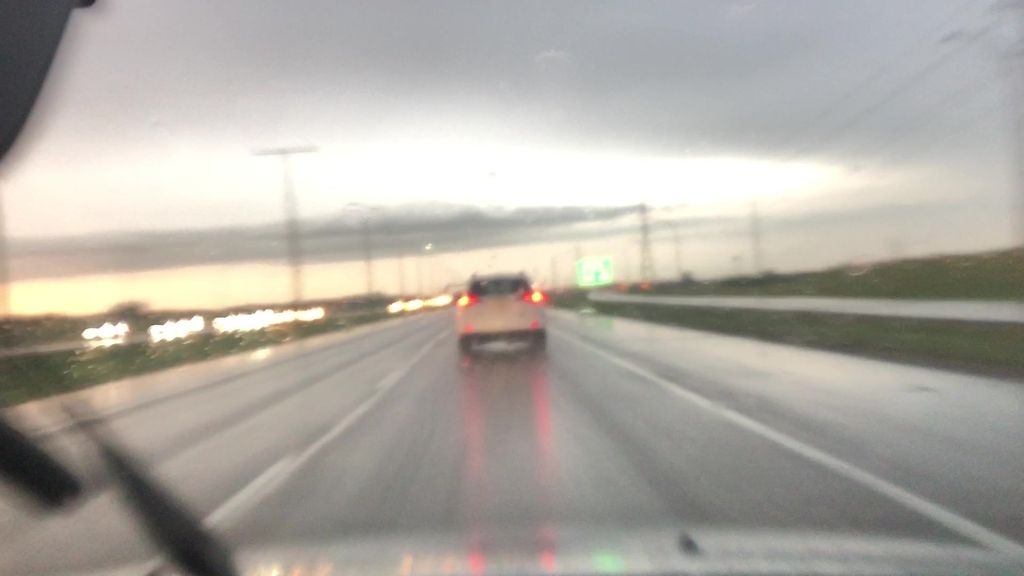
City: edmonton